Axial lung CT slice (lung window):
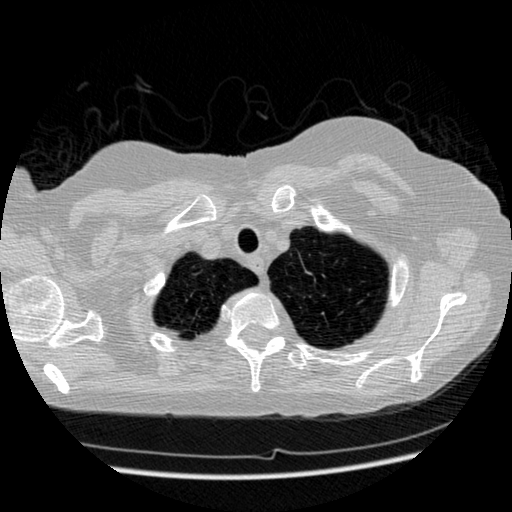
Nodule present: no